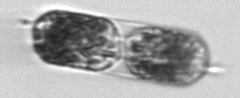
Label: Hemiaulus